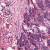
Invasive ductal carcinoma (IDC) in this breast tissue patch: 1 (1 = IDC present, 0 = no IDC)